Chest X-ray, PA view. Patient: 53 years old, sex M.
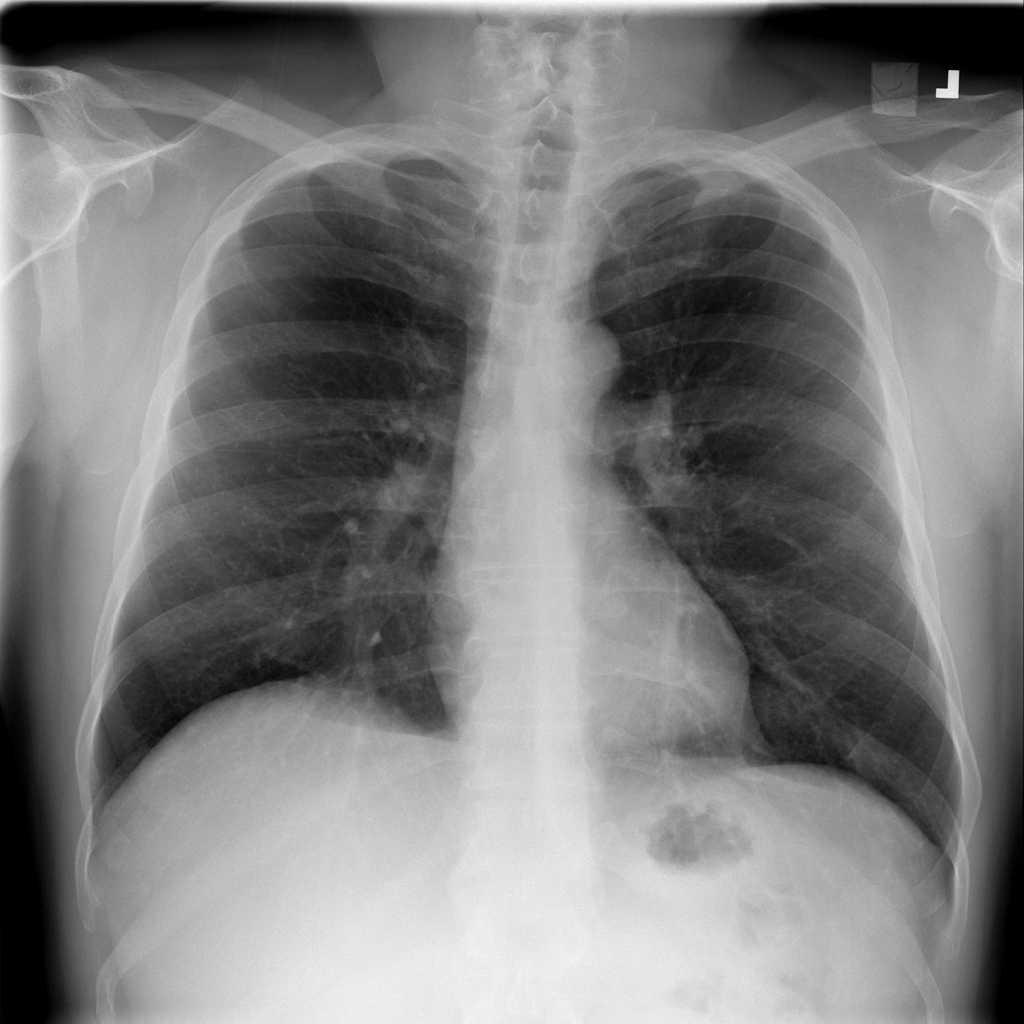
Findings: No Finding